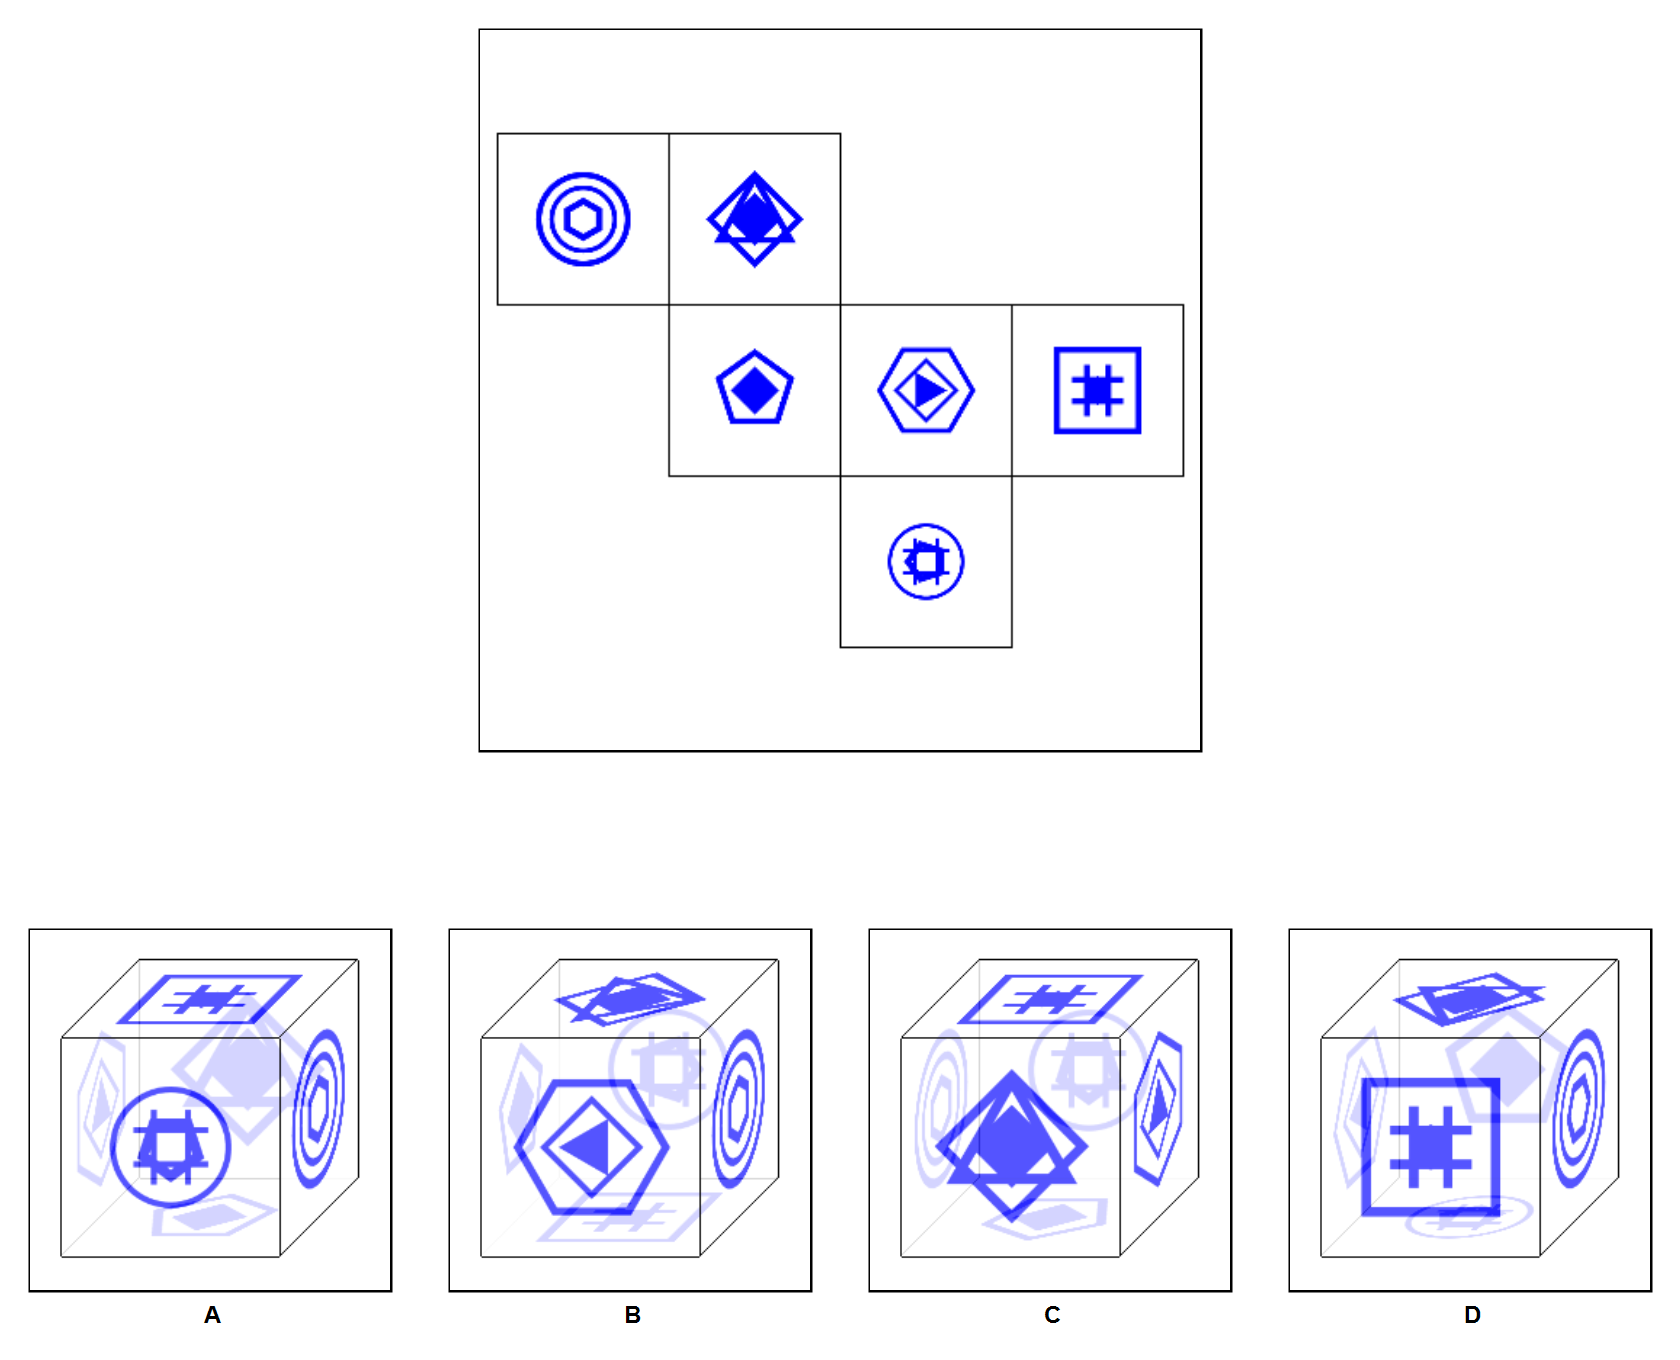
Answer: B